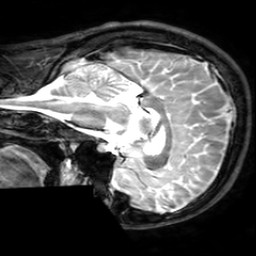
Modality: T2w
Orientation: sagittal
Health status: healthy
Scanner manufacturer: philips
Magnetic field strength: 3 T
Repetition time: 2.5 s
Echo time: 0.1831 s